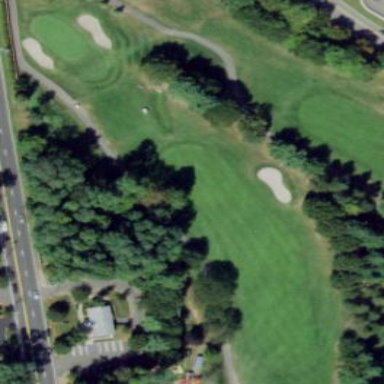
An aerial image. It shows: Grassy area designated as golf fairway.